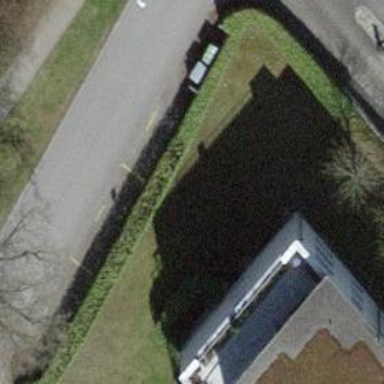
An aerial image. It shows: Hedge acting as barrier.